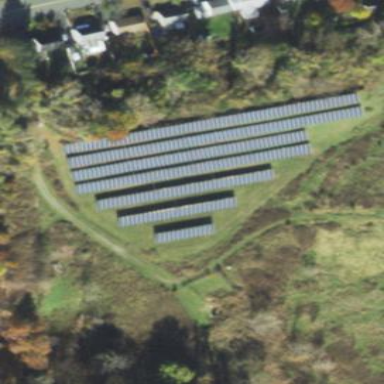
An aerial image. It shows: Solar power generator using photovoltaic method with solar photovoltaic panel types.